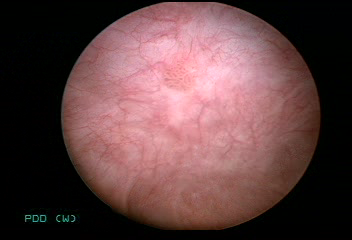
Modality: WLC
Class: Malignant
Subclass: LowGradePapillary
Lesion: L1
Stage: Ta
Morphology: Papillary
Bladder cancer association: Yes
Annotated structures: Tumor